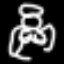
Label: angel